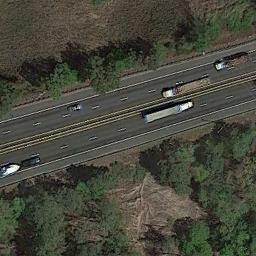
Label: freeway